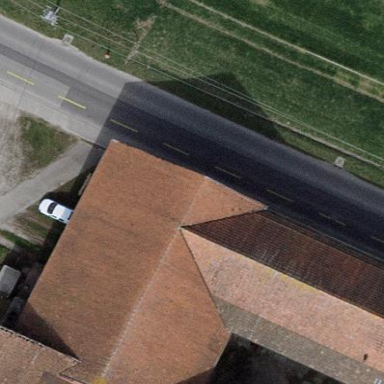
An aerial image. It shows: Farm building.